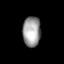
Tissue: lung
Cell type: Fibroblasts
Senescence score: 0.5812
Nuclear area (px): 534
Mean DAPI intensity: 155.41